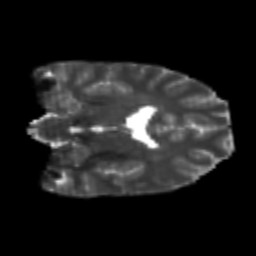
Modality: T2w
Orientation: coronal
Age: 24
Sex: male
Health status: healthy
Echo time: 0.074 s